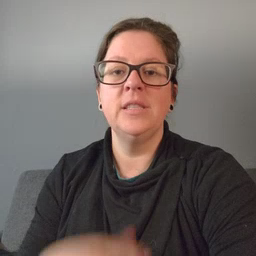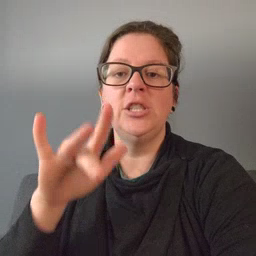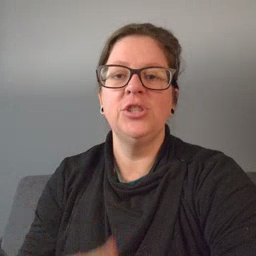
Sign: touch